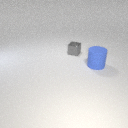
small gray metal cube behind large blue rubber cylinder